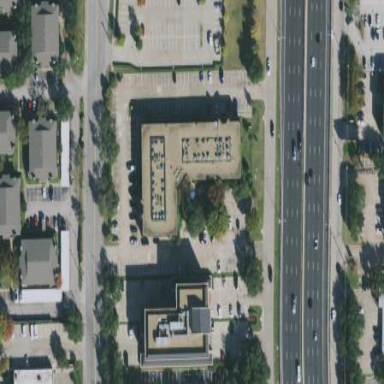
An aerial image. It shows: Office building.